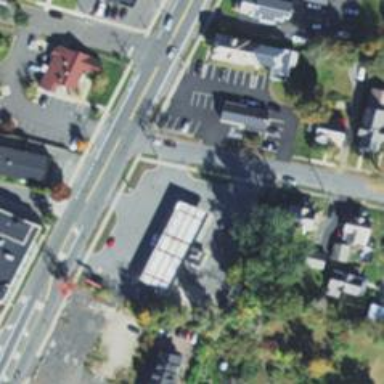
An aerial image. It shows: Convenience shop.